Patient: sex M, age 45
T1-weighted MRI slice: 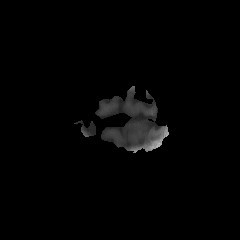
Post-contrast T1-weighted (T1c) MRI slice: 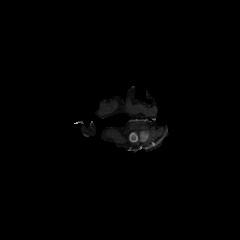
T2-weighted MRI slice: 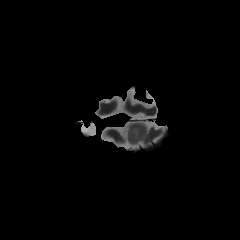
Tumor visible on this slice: yes
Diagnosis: Glioblastoma, IDH-wildtype
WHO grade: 4